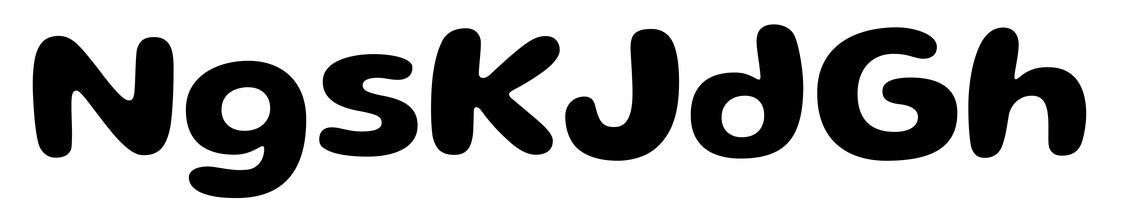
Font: Gluten_SemiBold